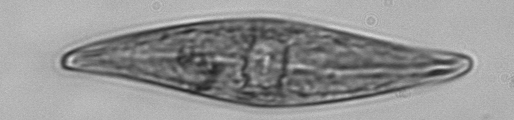
Label: Pleurosigma